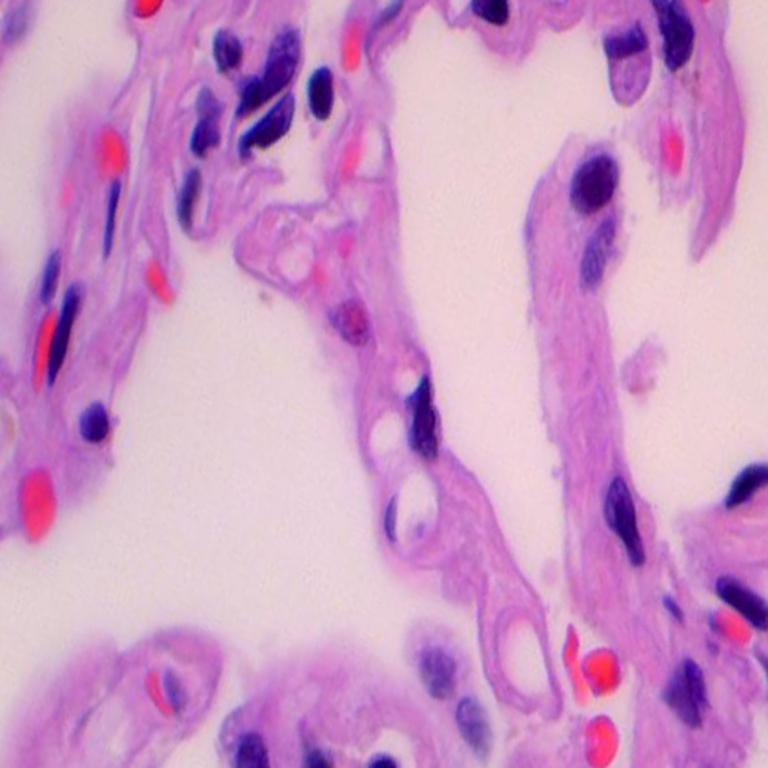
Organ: lung
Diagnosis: benign